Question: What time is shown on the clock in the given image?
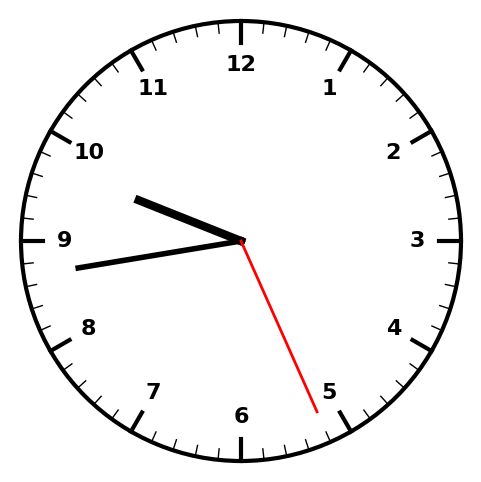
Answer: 09:43:26